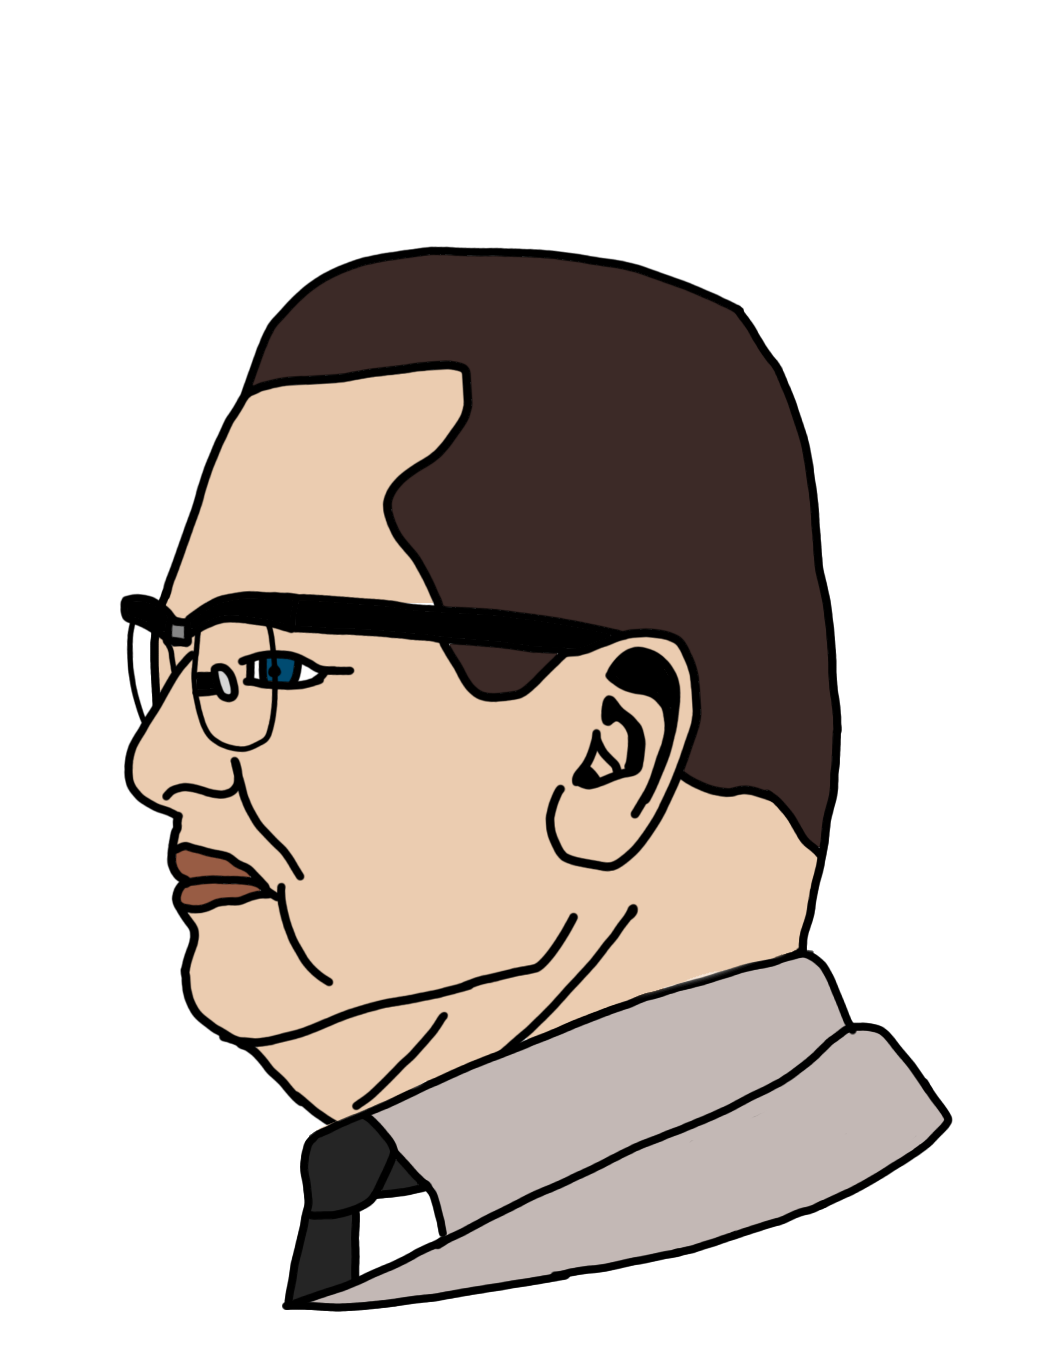
Label: 4_Yes_Chad